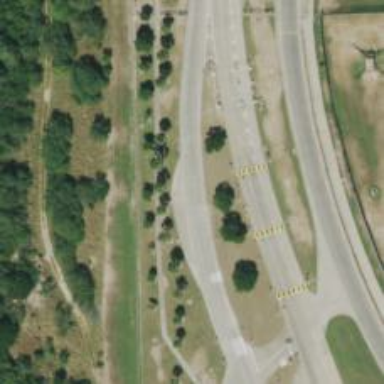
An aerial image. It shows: Asphalt trunk link road.